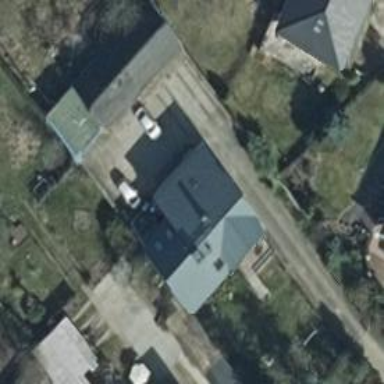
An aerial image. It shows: Residential building.